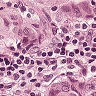
Metastatic tissue present: yes